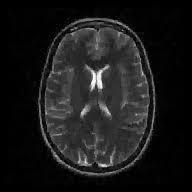
Label: notumor